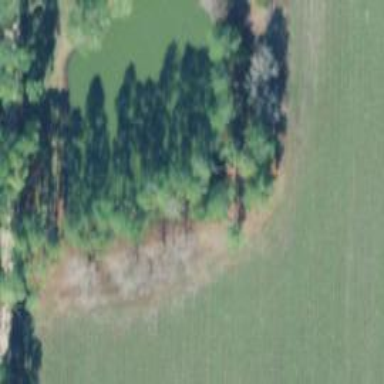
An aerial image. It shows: Serene pond surrounded by nature.